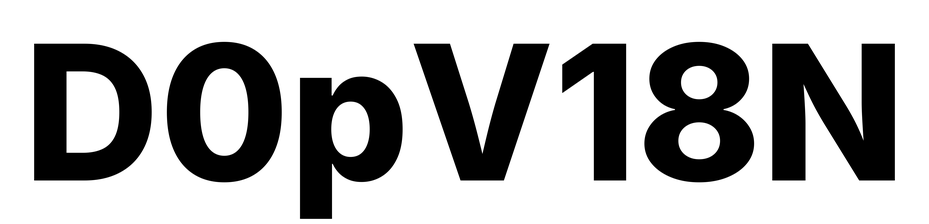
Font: Inter_ExtraBold